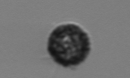
Label: Pseudochattonella_farcimen